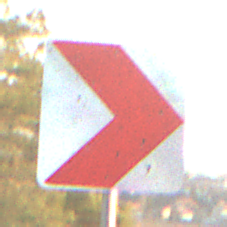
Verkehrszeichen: RichtungstafelnInKurvenKleinLinks
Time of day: SunriseSunset
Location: Outdoor (Nature)
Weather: PartlyCloudy
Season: NotSpecified
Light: Natural